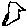
Label: bird